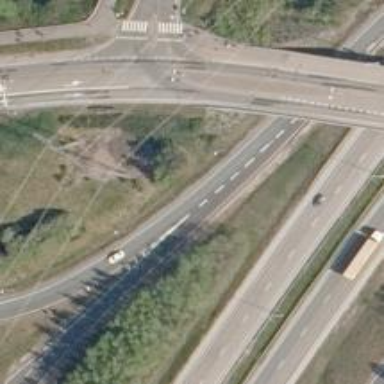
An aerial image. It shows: Trunk link highway with asphalt surface.